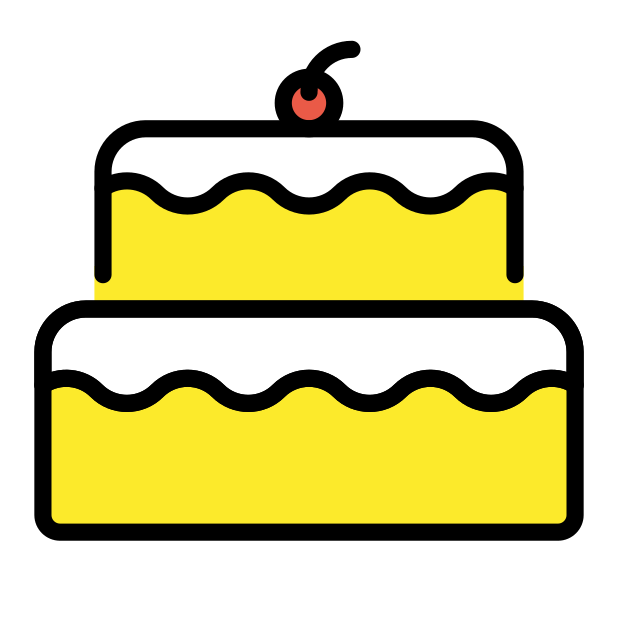
birthday cake